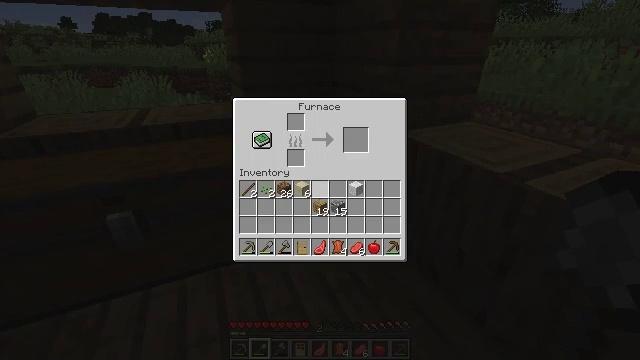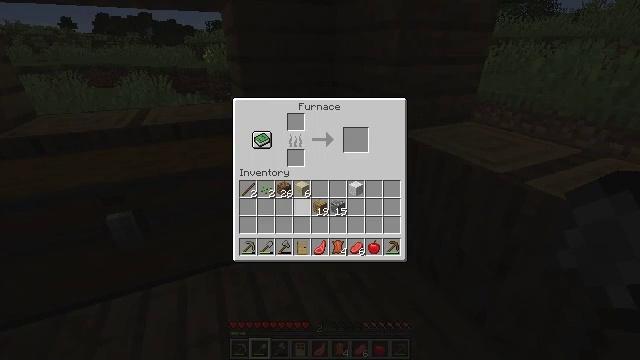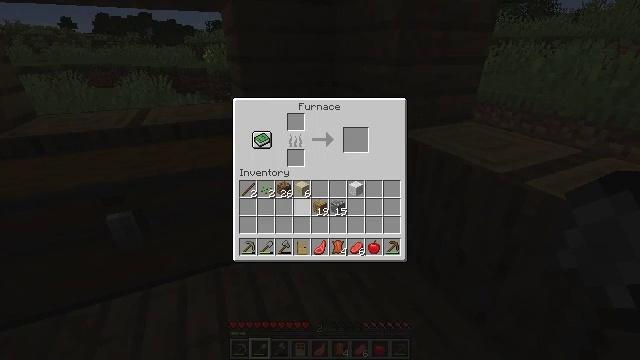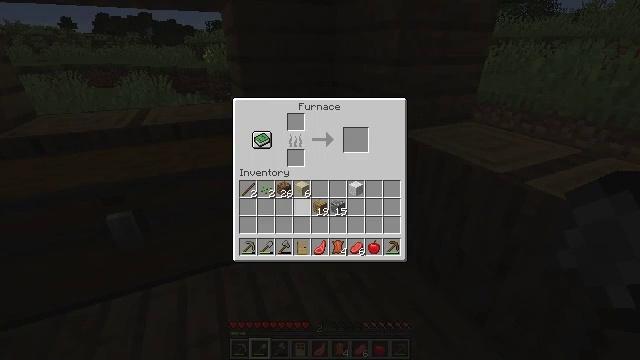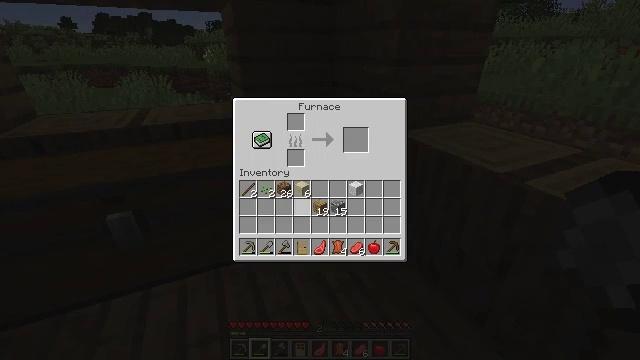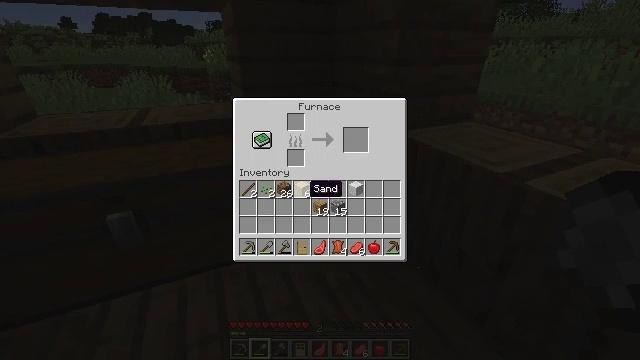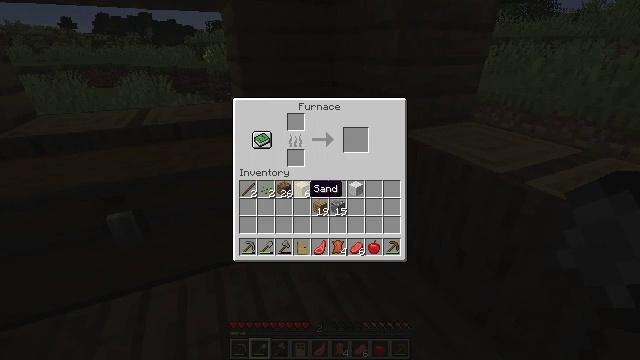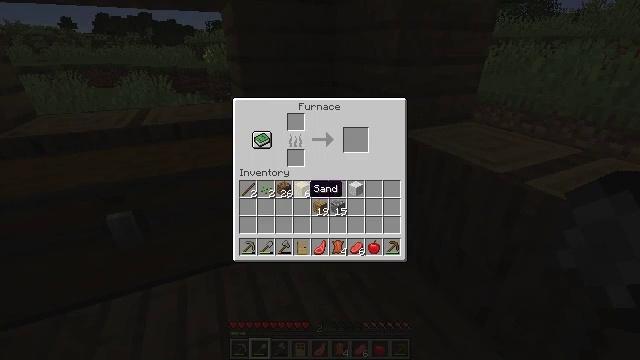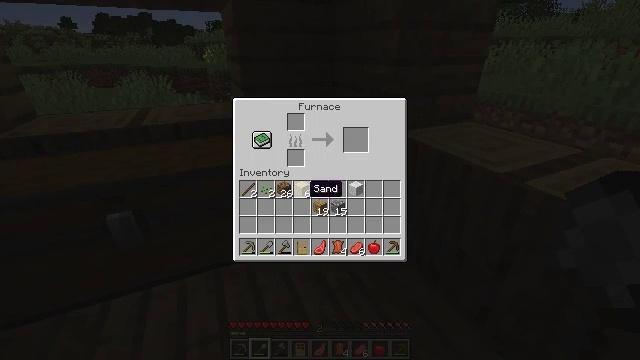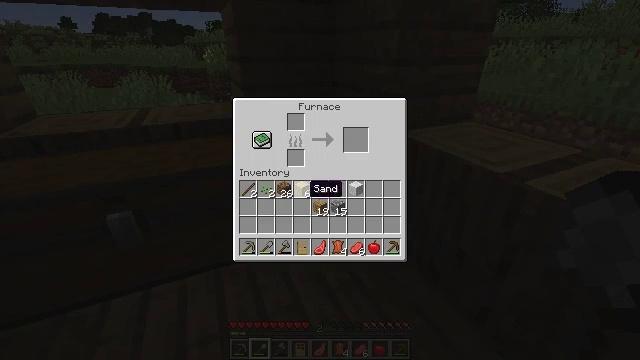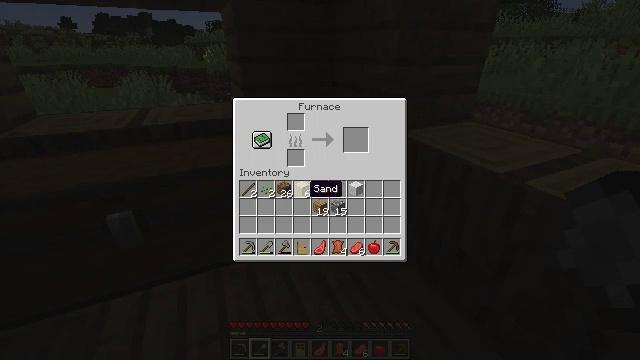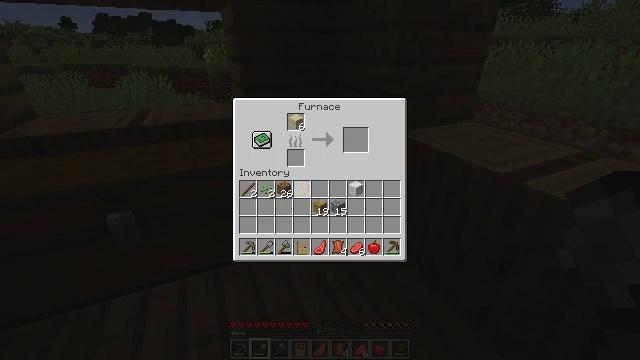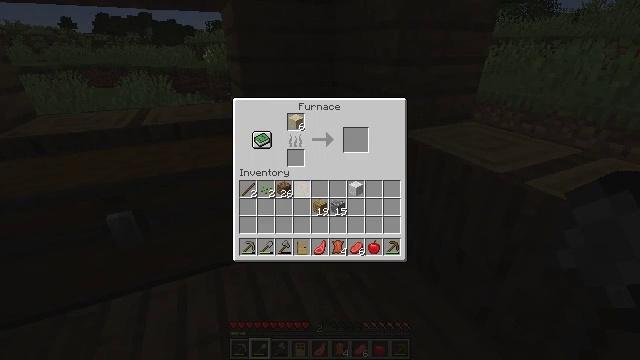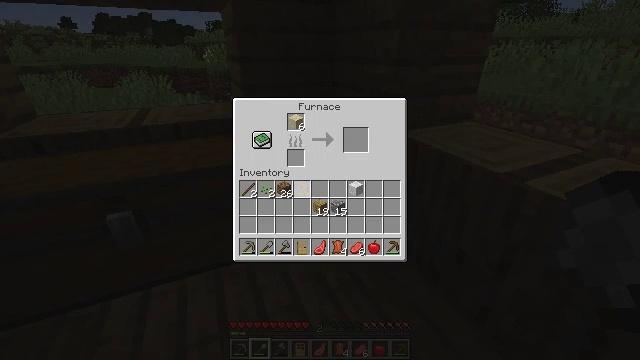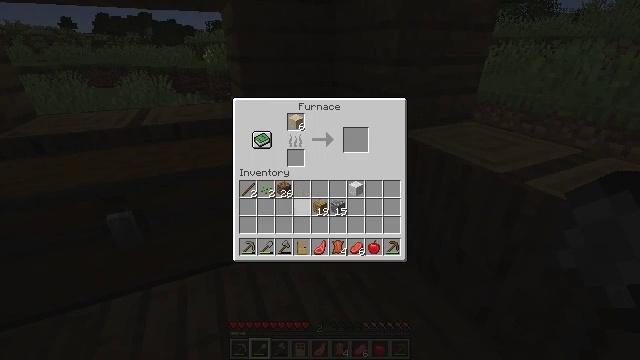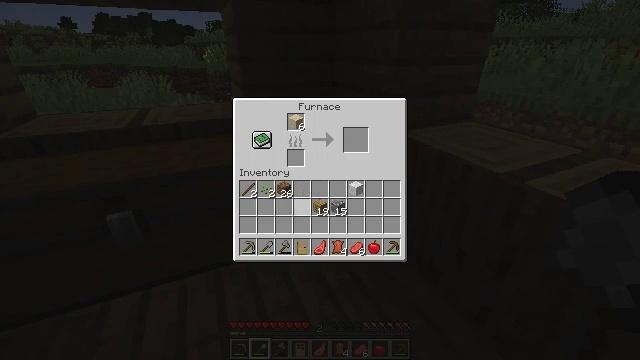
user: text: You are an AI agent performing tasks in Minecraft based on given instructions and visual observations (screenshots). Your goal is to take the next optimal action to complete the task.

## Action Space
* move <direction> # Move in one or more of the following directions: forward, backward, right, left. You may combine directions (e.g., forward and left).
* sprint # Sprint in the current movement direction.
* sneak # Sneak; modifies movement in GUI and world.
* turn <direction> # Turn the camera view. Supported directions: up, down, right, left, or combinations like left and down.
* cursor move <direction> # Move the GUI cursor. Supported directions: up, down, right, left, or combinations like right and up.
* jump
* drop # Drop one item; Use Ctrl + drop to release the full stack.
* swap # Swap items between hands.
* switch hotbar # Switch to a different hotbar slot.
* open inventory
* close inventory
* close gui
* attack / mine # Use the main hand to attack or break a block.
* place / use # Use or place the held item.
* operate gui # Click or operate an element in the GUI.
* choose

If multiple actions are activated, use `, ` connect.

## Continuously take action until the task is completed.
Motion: motion action
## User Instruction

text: craft item air
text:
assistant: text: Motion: sneak, cursor move left
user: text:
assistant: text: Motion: sneak
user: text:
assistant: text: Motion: sneak
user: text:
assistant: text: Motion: sneak
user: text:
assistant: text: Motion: sneak
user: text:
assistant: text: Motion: sneak
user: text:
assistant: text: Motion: sneak
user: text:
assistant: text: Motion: sneak
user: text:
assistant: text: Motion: sneak
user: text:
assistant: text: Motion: sneak
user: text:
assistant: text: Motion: sneak, operate gui
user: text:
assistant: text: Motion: sneak, operate gui
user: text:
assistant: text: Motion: sneak
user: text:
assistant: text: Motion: sneak
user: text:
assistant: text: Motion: sneak
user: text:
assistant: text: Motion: sneak
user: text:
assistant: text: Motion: sneak
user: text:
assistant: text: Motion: sneak
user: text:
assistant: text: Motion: sneak
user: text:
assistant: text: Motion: sneak
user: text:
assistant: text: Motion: sneak
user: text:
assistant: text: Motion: sneak
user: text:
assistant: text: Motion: sneak
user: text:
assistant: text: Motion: sneak
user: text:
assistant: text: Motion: no_op
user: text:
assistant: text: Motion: no_op
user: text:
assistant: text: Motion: choose
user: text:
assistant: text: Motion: choose
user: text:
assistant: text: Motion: choose
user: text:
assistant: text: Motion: cursor move left